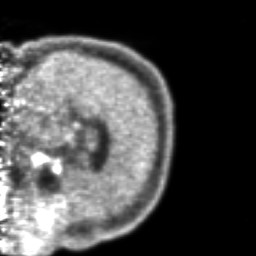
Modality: PET
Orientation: sagittal
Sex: male
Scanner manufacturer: ge